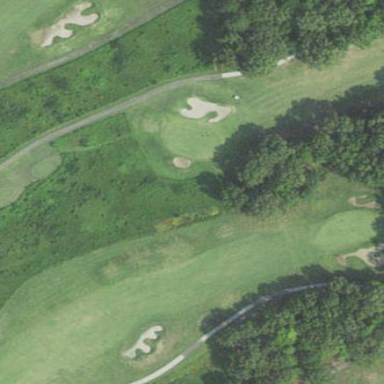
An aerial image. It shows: Golf fairway surrounded by grass.